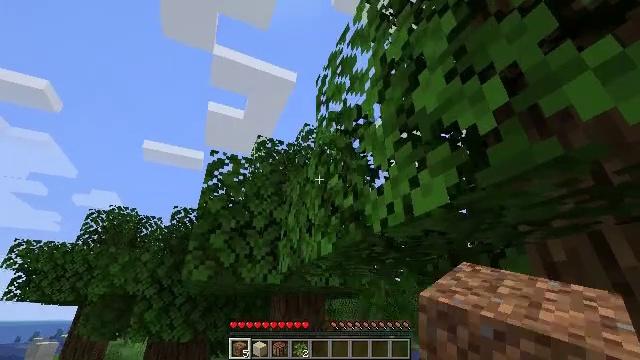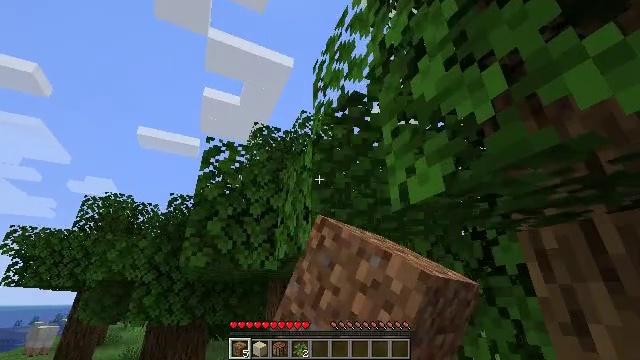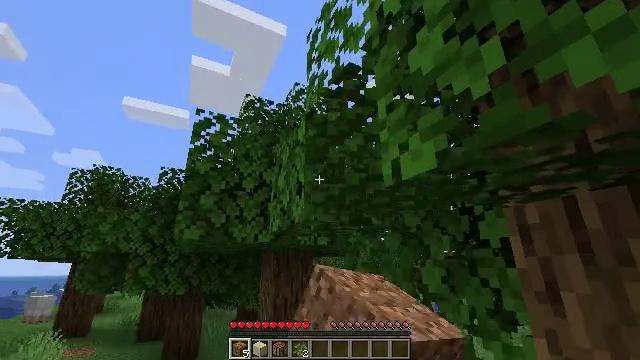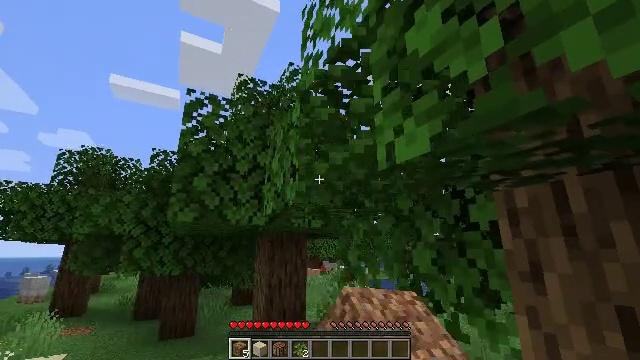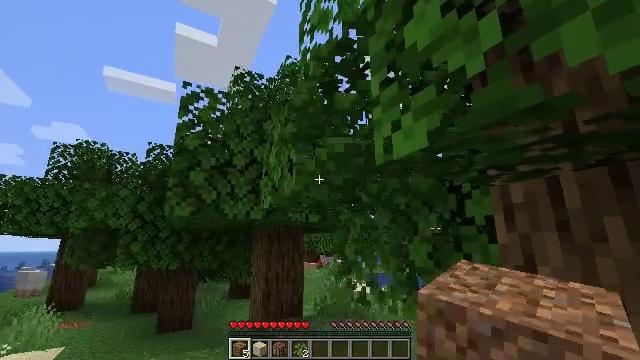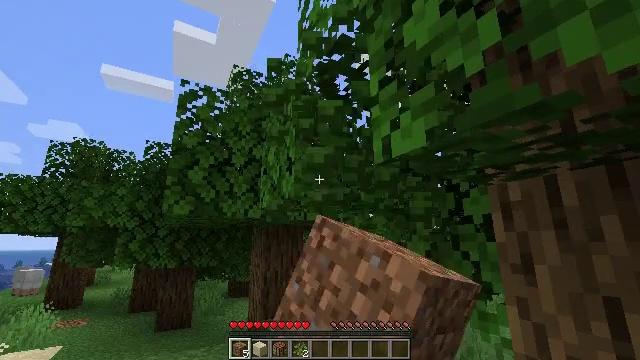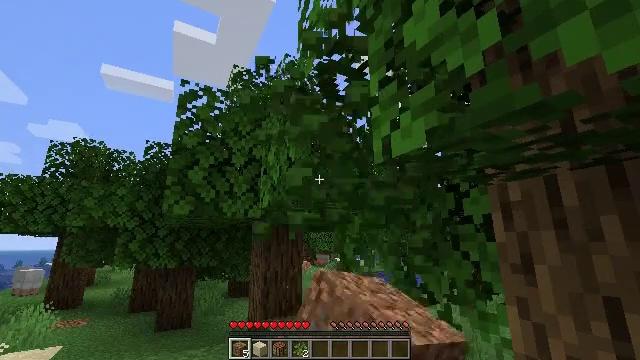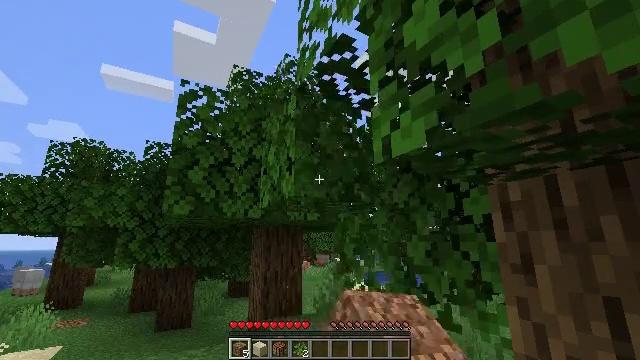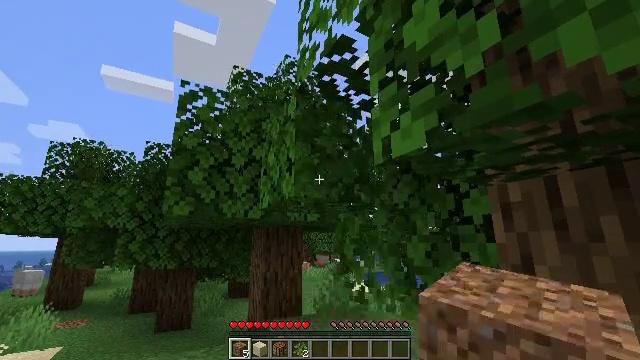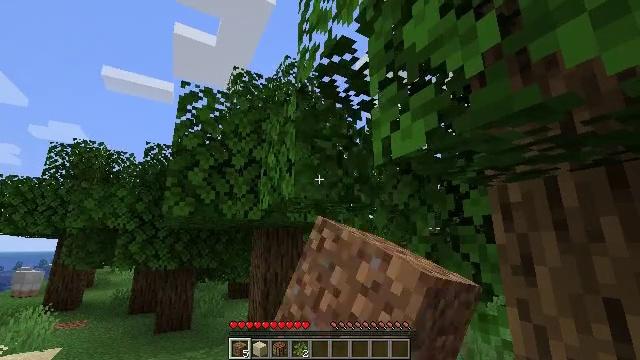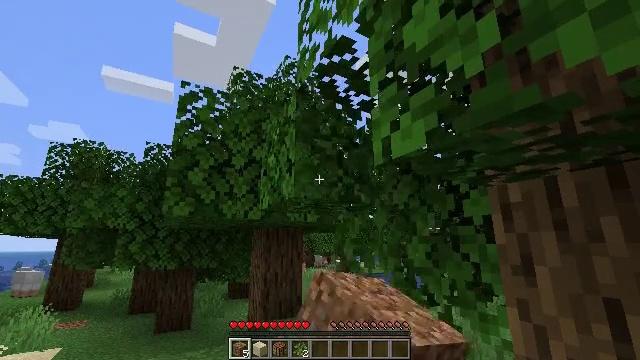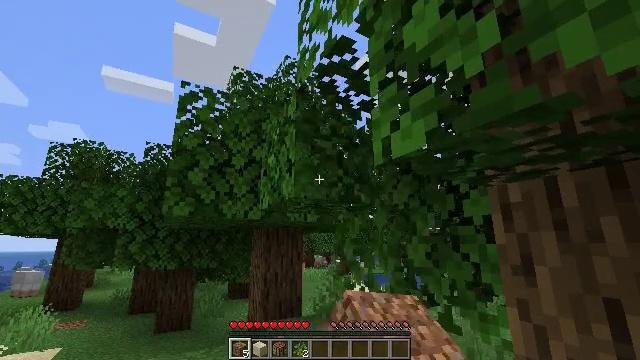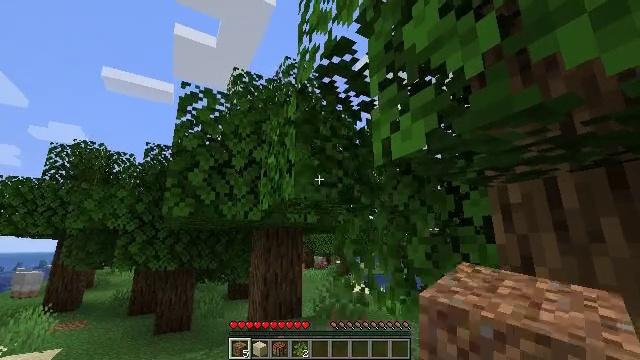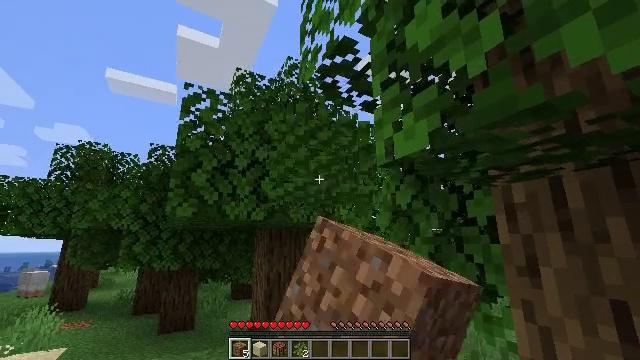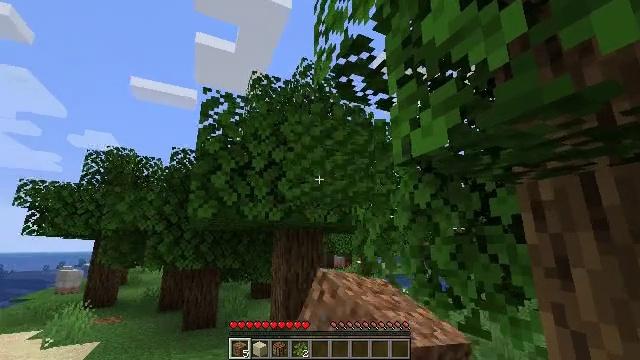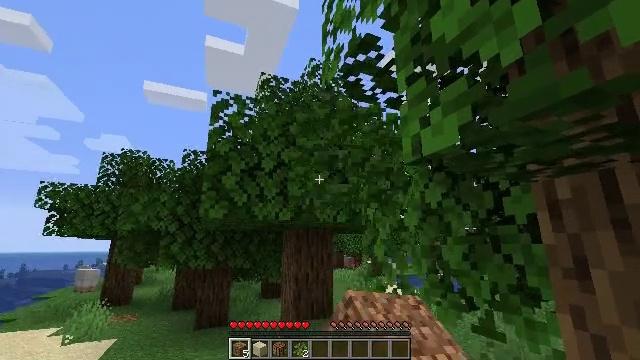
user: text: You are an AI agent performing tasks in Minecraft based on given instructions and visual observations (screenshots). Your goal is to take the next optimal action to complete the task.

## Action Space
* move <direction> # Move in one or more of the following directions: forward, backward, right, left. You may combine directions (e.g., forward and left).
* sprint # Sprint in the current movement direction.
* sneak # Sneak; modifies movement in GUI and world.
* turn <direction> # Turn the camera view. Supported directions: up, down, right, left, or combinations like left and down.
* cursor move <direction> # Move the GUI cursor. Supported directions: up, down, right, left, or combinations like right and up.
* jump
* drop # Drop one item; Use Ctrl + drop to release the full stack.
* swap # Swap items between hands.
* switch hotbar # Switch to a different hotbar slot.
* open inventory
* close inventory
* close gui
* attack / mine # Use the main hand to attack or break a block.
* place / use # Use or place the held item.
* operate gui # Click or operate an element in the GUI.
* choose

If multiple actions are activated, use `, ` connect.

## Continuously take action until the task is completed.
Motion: motion action
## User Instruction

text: Mine the grass in the plains.
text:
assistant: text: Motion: turn down, attack / mine
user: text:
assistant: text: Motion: turn right and down, attack / mine
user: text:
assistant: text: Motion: turn right and down, attack / mine
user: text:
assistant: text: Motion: turn down, attack / mine
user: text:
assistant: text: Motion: attack / mine
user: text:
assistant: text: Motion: attack / mine
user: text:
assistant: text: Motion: attack / mine
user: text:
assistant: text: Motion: attack / mine
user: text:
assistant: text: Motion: attack / mine
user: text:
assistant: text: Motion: attack / mine
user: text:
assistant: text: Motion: attack / mine
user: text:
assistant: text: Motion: attack / mine
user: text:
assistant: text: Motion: attack / mine
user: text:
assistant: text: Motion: turn left, attack / mine
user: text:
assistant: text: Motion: turn left, attack / mine
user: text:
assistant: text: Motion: turn left, attack / mine
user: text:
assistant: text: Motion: attack / mine
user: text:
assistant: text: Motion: attack / mine
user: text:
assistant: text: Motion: attack / mine
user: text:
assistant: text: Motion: attack / mine
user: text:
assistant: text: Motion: attack / mine
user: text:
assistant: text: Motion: attack / mine
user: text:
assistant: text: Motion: attack / mine
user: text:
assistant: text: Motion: move forward, turn left, attack / mine
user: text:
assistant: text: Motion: move forward, turn left and down, attack / mine
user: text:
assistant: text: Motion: move forward, turn left and down, attack / mine
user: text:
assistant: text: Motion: move forward, turn left, attack / mine
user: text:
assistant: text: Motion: move forward, attack / mine
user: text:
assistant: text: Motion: move forward, attack / mine
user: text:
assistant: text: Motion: attack / mine